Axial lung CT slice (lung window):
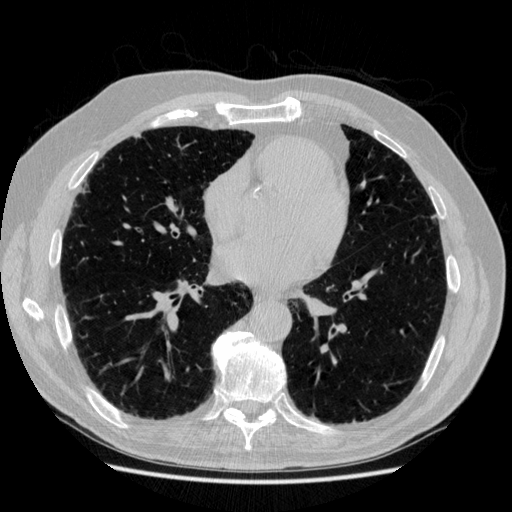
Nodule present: no